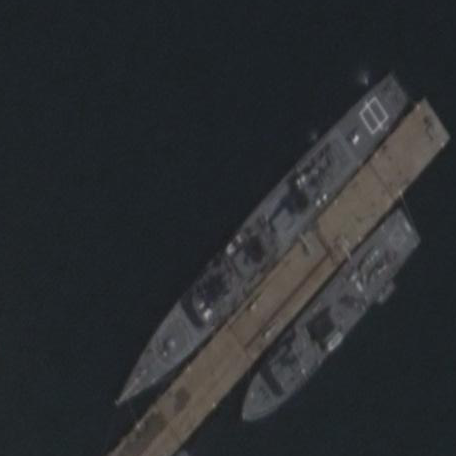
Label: cruiser